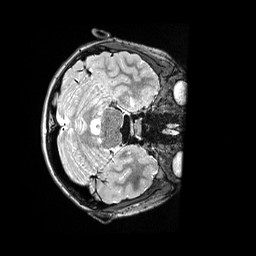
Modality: T2w
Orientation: axial
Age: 12
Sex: male
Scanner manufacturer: siemens
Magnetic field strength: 3 T
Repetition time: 3.2 s
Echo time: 0.564 s